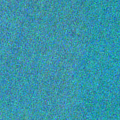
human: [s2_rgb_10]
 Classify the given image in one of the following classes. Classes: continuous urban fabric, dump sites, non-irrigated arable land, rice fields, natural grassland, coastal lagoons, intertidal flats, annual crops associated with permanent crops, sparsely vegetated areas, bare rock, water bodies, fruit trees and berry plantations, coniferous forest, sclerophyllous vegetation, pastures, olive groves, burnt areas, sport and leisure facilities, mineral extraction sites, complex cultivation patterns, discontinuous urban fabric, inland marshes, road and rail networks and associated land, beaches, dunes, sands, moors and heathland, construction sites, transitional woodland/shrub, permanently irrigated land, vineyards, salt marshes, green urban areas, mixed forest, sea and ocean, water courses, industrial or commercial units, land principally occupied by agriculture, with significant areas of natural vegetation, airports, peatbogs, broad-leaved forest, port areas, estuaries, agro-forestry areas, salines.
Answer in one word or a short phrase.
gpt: sea and ocean